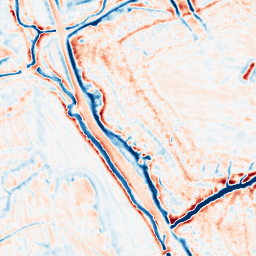
Category: edge_preserving
Decomposition family: bilateral
Decomposition parameters: d: 15
sigma_color: 100
sigma_space: 25
Upsampling method: linear_exact
Upsampling parameters: scale: 8
Upsampling scale: 8